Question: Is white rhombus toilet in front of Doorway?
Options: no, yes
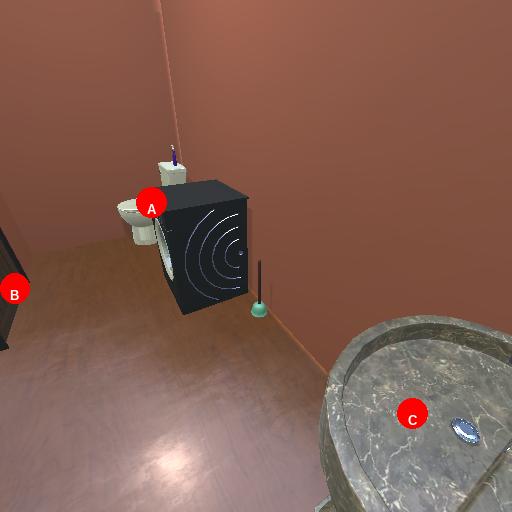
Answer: no